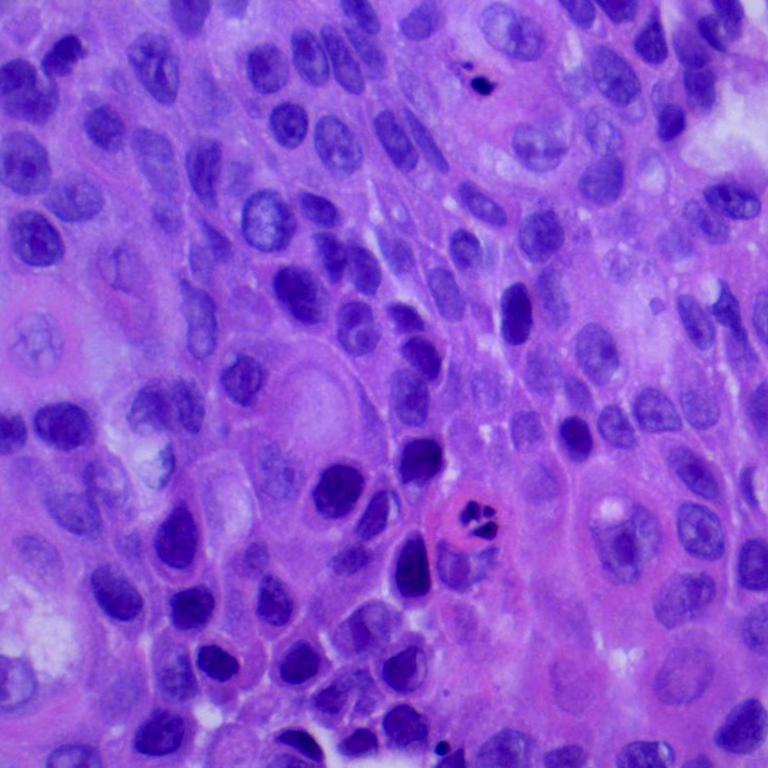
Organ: lung
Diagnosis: squamous carcinomas